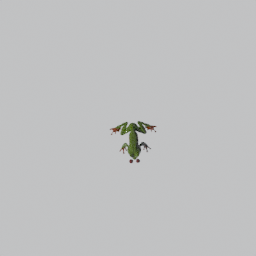
Label: animals